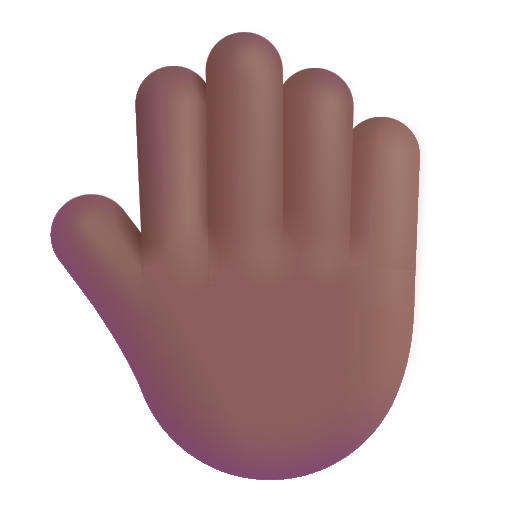
raised back of hand color  dark